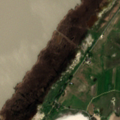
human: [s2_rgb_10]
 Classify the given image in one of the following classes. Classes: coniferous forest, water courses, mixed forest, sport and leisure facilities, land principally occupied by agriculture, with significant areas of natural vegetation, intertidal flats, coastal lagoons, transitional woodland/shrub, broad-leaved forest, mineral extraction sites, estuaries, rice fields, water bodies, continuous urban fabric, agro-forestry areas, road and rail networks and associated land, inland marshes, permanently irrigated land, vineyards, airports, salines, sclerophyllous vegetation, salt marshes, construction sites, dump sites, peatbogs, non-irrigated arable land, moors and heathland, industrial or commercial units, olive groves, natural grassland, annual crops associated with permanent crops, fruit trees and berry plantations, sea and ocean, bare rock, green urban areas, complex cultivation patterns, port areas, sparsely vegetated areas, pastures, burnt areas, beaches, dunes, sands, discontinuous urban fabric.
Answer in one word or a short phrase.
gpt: non-irrigated arable land, vineyards, natural grassland, inland marshes, water bodies